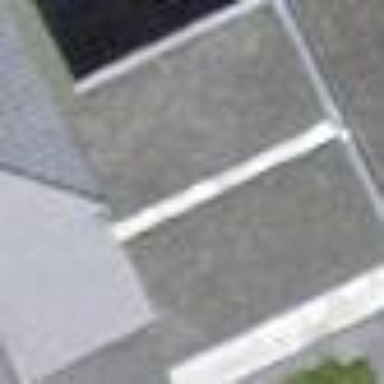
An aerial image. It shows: Garage.